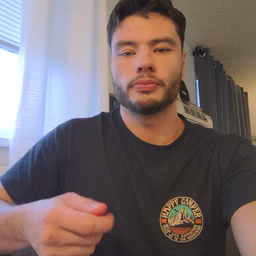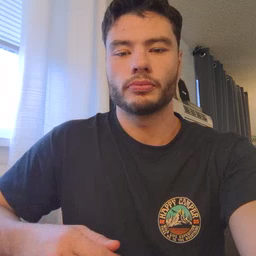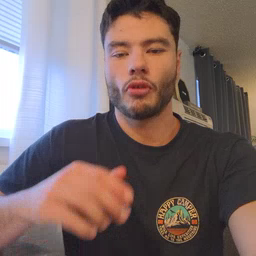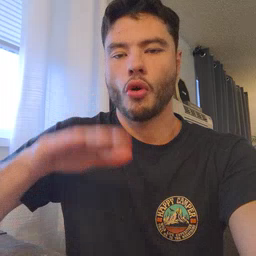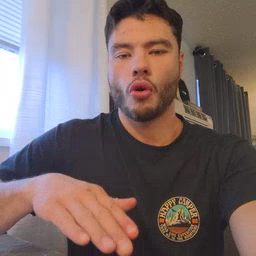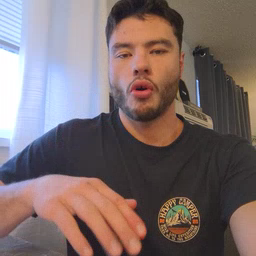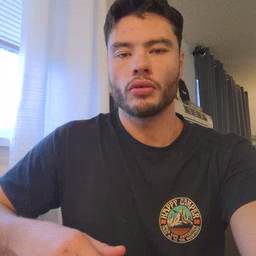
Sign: on